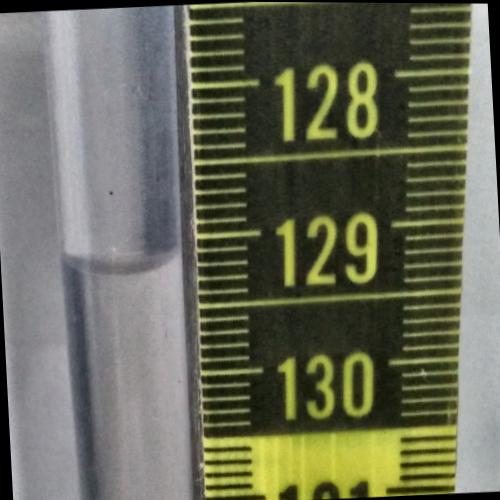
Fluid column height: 129.2 cm